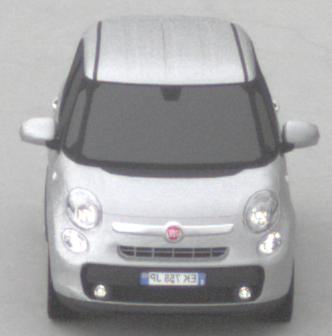
Make: Fiat
Model: 500L 1.4 16V
Detailed model: 500L (199)
Model produced from: 2012/10
Model produced until: 2017/05
Doors: 5
Color: white
Road condition: dry road
Daytime: midday
Contrast: low contrast